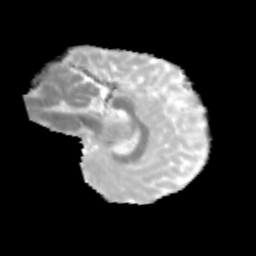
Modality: MD
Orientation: sagittal
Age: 11
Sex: male
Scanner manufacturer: siemens
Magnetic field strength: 3 T
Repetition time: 3.8 s
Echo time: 0.07 s